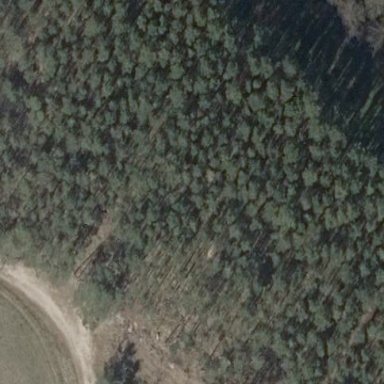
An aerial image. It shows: Evergreen needle-leaved forest.